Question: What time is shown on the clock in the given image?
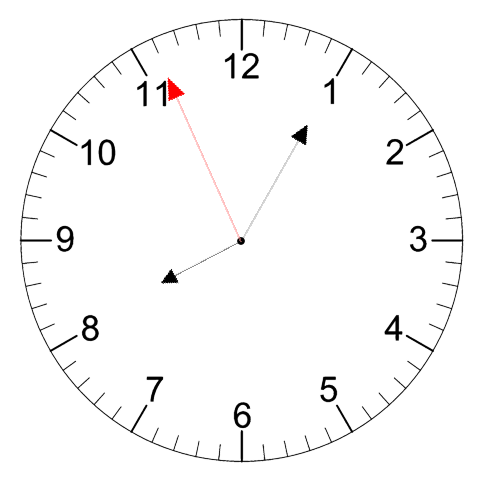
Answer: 08:04:56